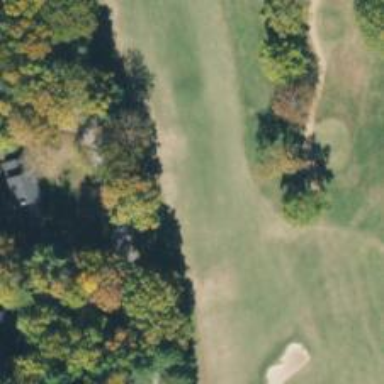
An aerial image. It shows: View of golf hole.